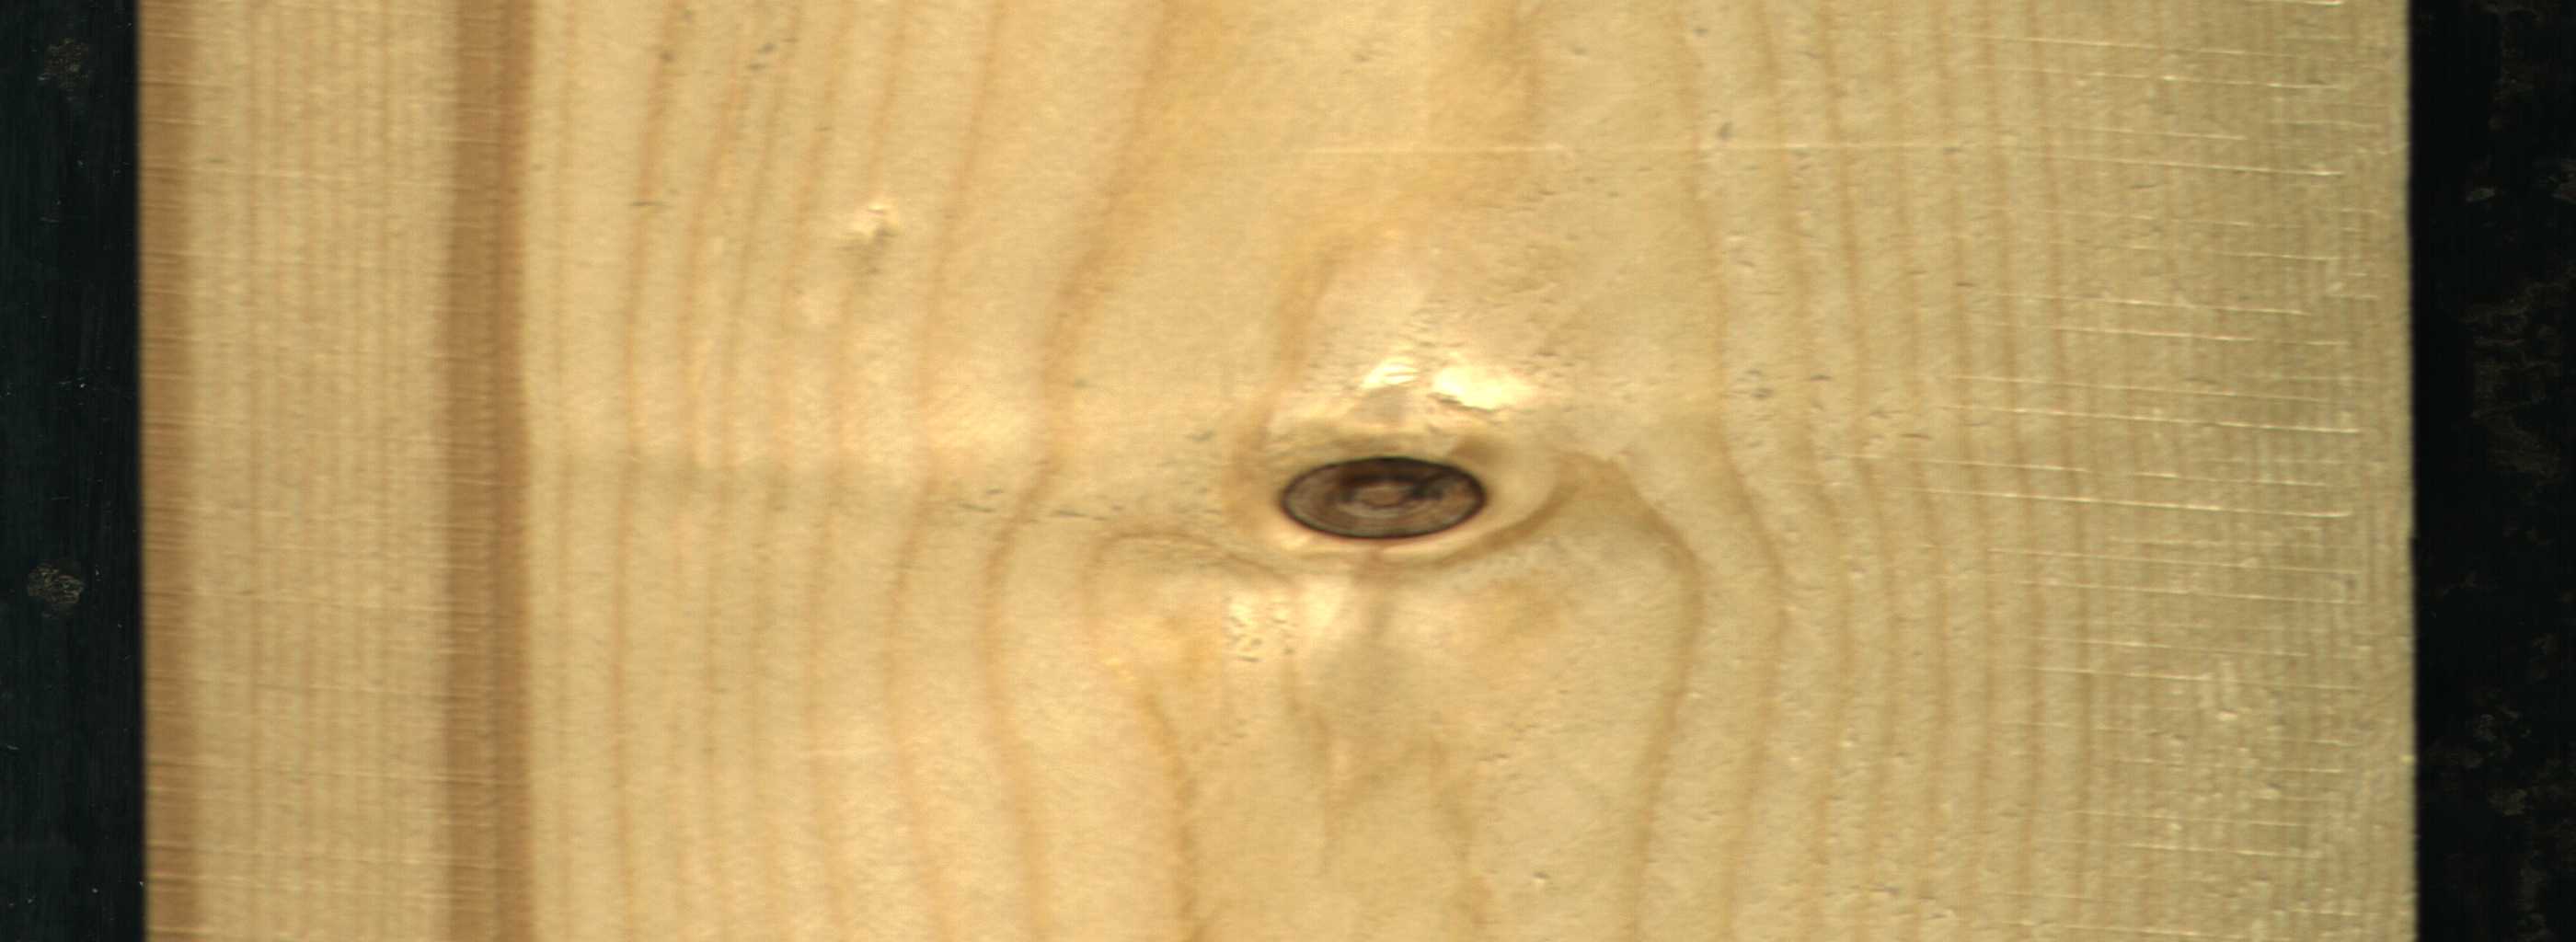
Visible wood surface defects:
Quartzity
Dead_Knot